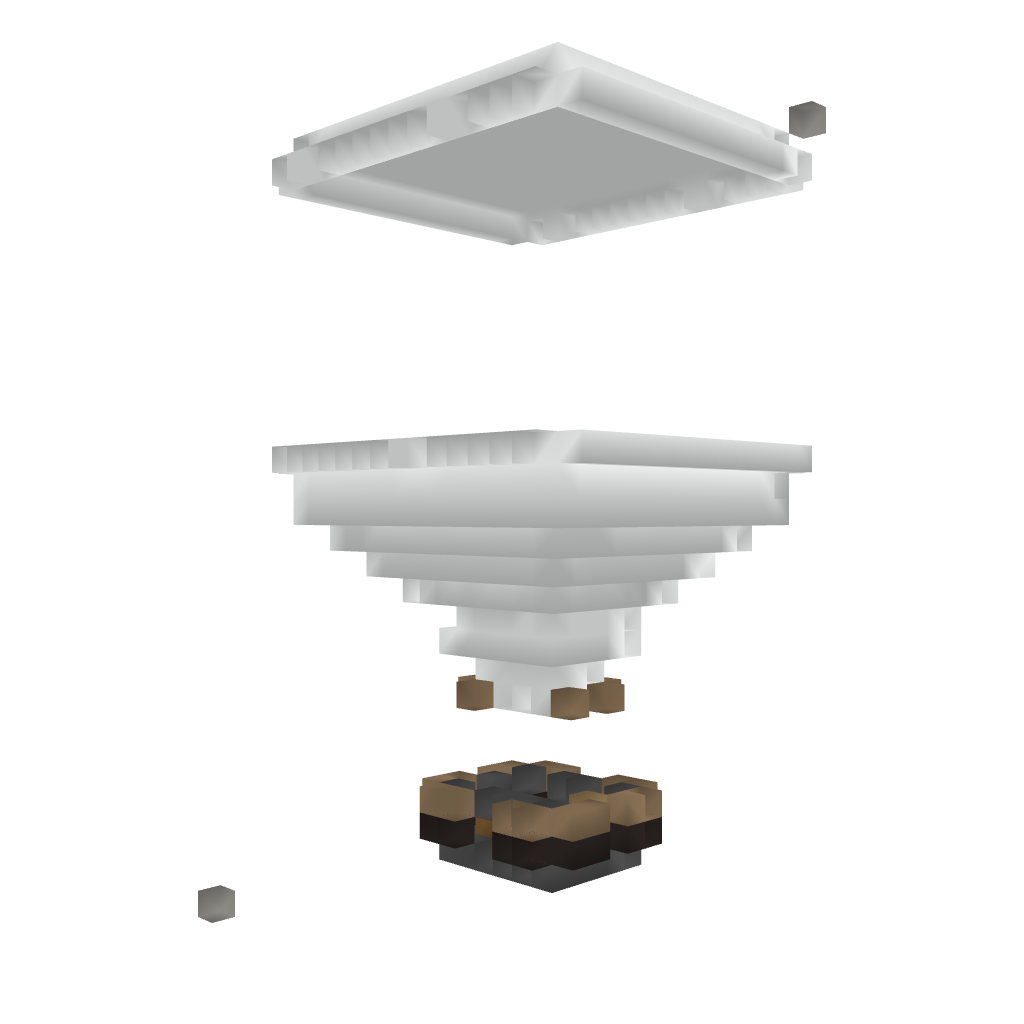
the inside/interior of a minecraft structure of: Hot air balloon